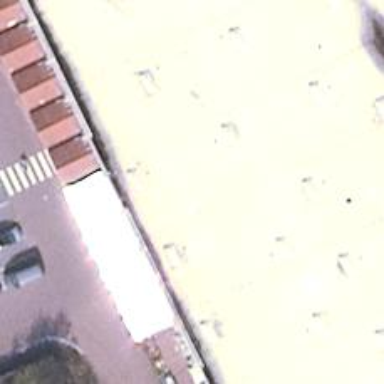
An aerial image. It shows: Supermarket.